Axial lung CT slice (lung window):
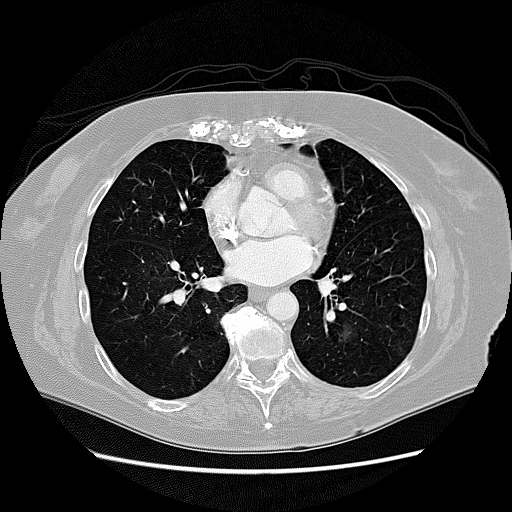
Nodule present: yes
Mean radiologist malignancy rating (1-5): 3.333